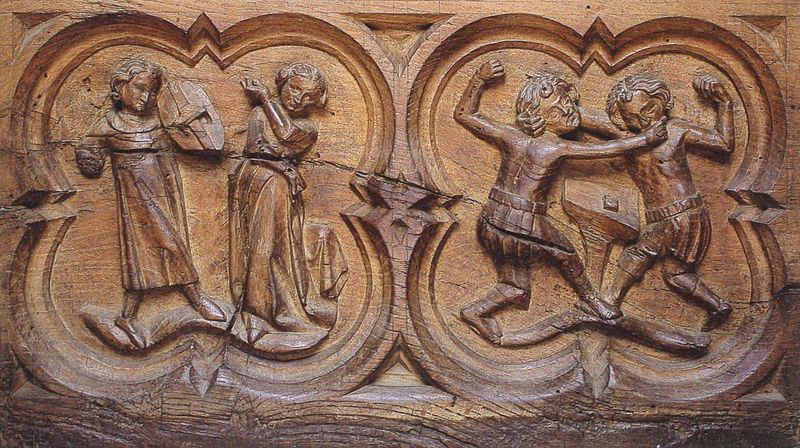
Titel: Kölner Dom, Chorgestühl
Standort: Köln, Dom (EU - D - NRW)
Schlagwörter: kampf, mann, frauen, menschen, braun, frau, holz, muster, ornament, tanz, musik, kinder, relief, holzschnitt, krieg, schild, schlägerei, kämpfen, schnitzerei, verzweiflung, handwerk, laute, hoz, paare, vierpass, chorgestühl, raufen, 14. jahrhundert, jg